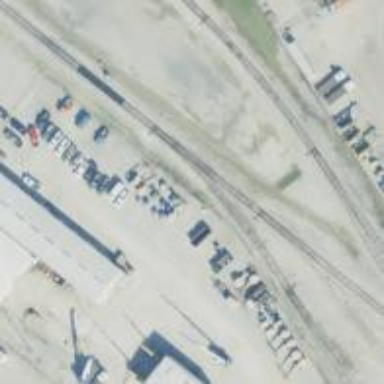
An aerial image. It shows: Rail spur service.